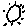
Label: sun